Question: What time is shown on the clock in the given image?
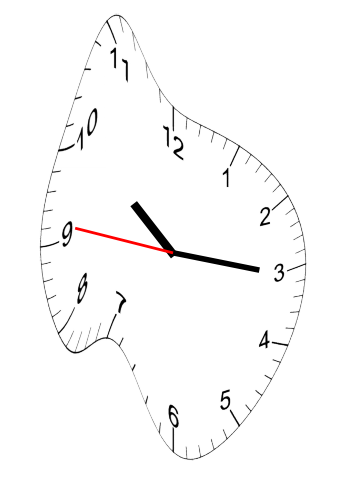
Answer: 10:15:46